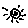
Label: sun